Aerial crown-view tile of a tropical tree (Barro Colorado Island, Panama), acquired 20240611:
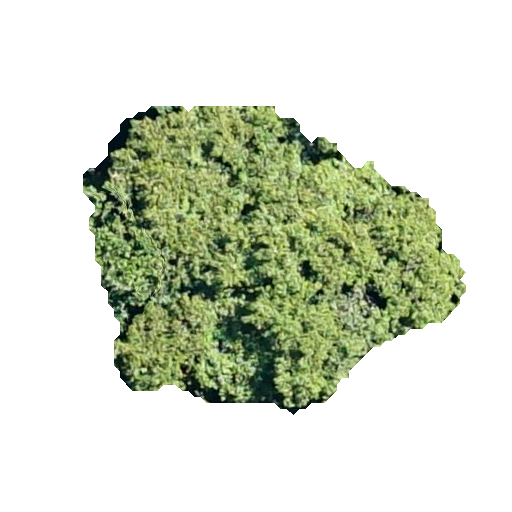
Species: Apeiba membranacea
GBIF accepted scientific name: Apeiba membranacea
Crown area: 129.706 m²